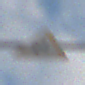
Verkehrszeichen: DoppelkurveRechts
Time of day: MorningAfternoon
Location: Outdoor (Nature)
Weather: PartlyCloudy
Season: Autumn
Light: Natural